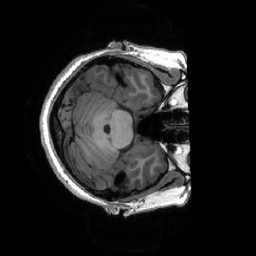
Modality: T1w
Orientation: axial
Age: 30
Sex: female
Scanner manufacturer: ge
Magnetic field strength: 3 T
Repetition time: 0.0073 s
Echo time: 0.003 s